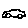
Label: car